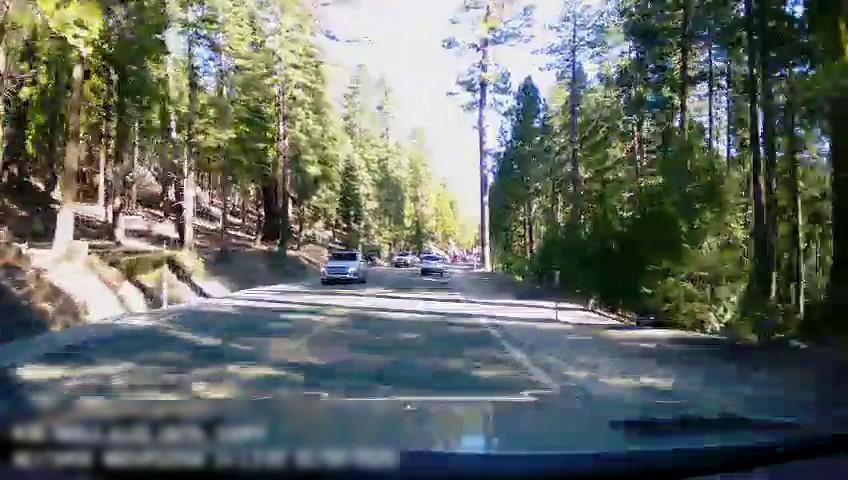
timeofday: Day
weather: Sunny
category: Drivable Space
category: Vehicles | Car
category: Vehicles | Truck
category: Vehicles | SUV
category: Lanes | Current Lane
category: Lanes | Alternate Lane